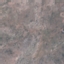
Label: HerbaceousVegetation